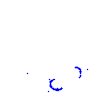
Particle: proton